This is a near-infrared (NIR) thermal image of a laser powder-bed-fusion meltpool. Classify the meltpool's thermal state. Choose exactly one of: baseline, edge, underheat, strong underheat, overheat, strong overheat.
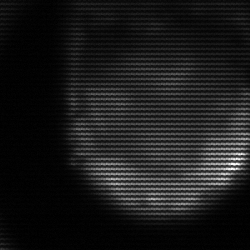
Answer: edge